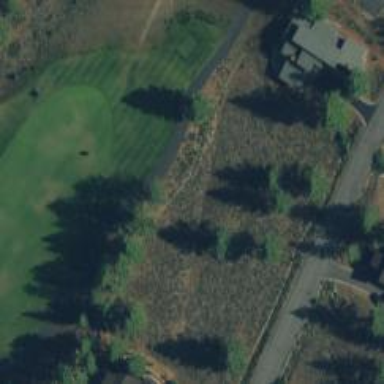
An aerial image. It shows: Path for golf carts.